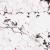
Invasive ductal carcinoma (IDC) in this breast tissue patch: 0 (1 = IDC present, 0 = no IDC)